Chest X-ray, PA view. Patient: 54 years old, sex F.
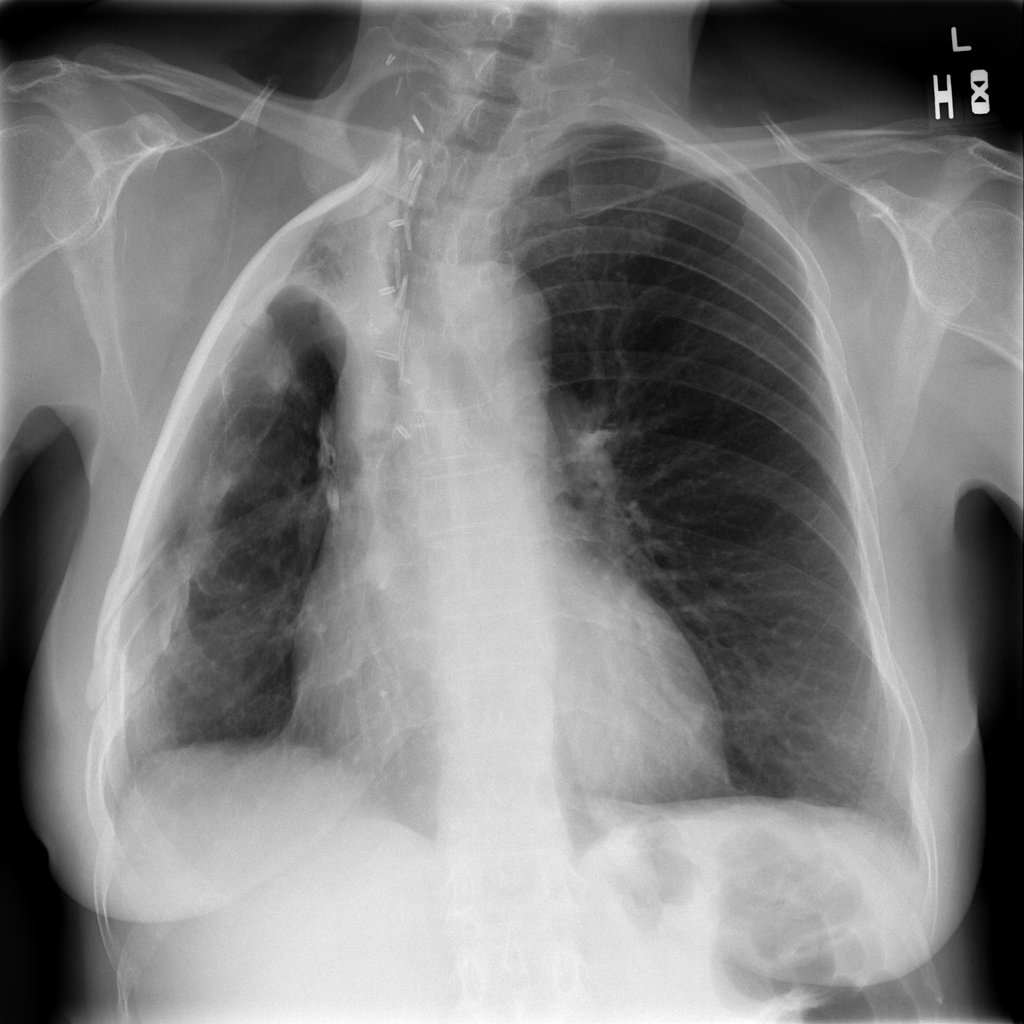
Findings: No Finding